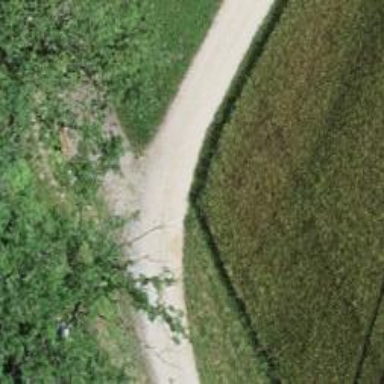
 classified as grade2 track. Only agricultural vehicles are allowed on this road."